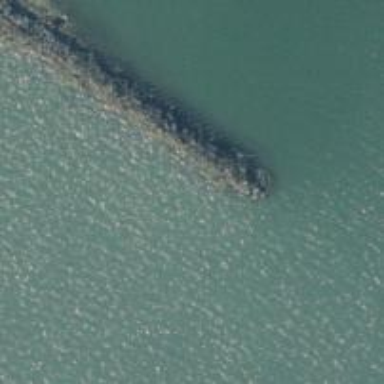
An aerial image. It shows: Breakwater structure.